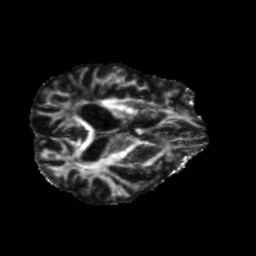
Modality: FA
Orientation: axial
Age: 64
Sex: male
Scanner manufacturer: siemens
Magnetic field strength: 3 T
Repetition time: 5.25 s
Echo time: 0.08 s